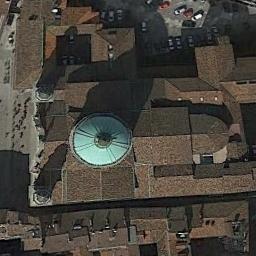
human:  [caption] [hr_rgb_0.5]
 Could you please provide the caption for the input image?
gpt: There is a church with a blue circular roof next to some buildings .

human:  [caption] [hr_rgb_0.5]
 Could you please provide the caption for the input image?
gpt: This is a cathedral, Which is mostly made of brown and yellow brick .

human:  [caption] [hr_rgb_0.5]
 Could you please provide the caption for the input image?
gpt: The tower of the church with a green circular pointed roof and the rest of the church has some orange sloping roofs .

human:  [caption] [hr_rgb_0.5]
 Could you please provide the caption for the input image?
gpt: A brown-roofed church with a turquoise tower on the roof, Surrounded by trees and parked vehicles .

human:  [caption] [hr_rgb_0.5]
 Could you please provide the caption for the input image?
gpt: There are many buildings near the church .